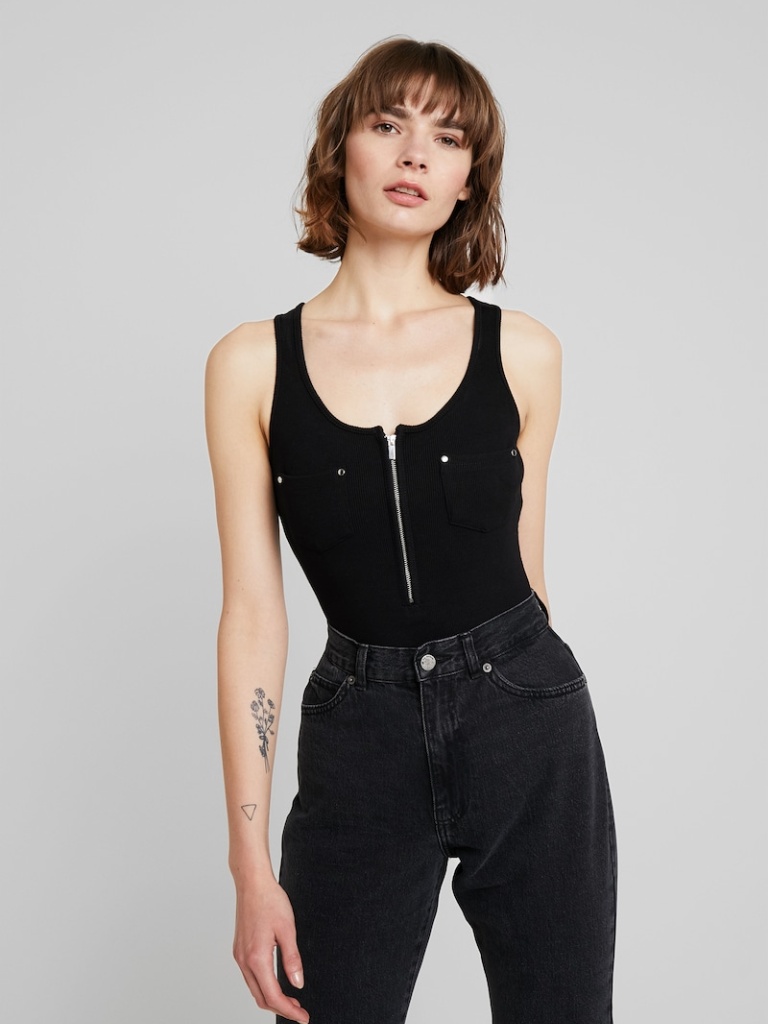
ribbed tight sleeveless hip length Fully Tucked in scoop bodysuit